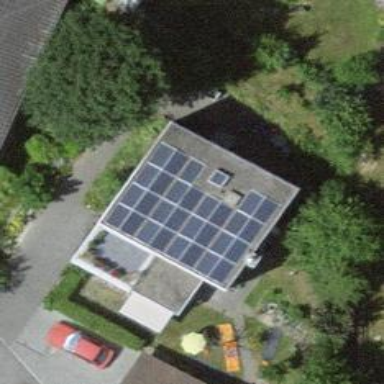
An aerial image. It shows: Solar power generator using photovoltaic method with solar photovoltaic panel types.